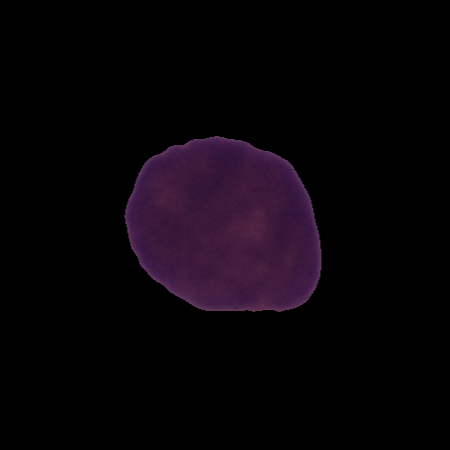
Label: cancer